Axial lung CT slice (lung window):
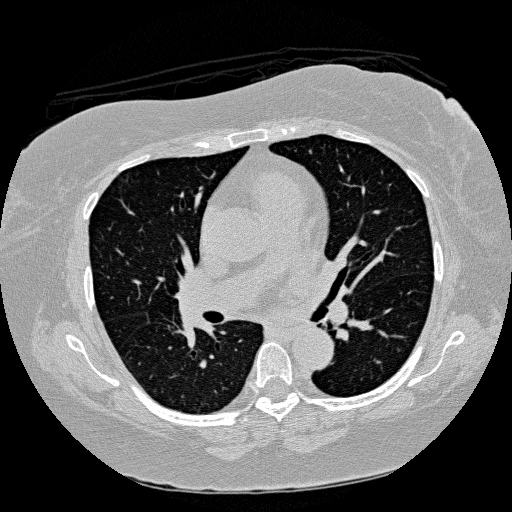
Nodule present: no